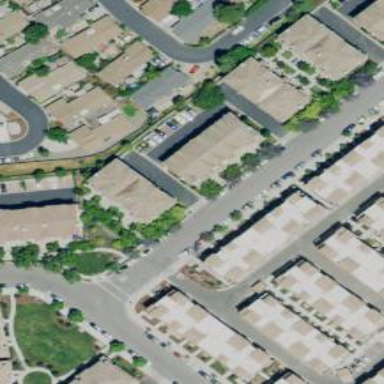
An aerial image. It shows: Alley classified as service road.